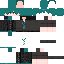
A male human skin with medium skin, wearing brown long hair dressed in a blue suit and black pants, featuring a closed mouth.